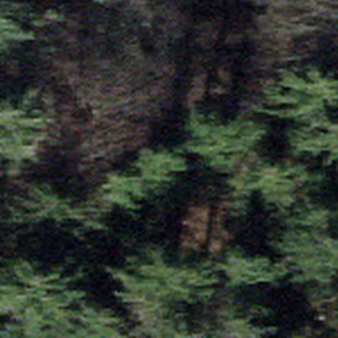
Label: other